Interaction volume radius: 5 \u00c5
Interaction volume height: 10 \u00c5
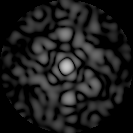
Disorder parameter: 0.7877